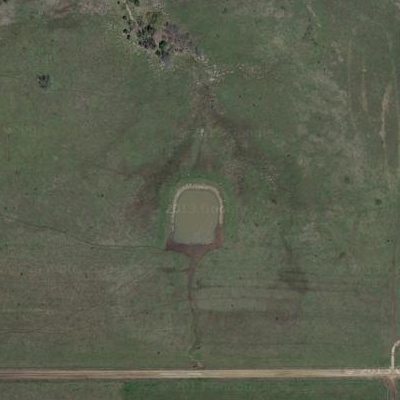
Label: aGrass